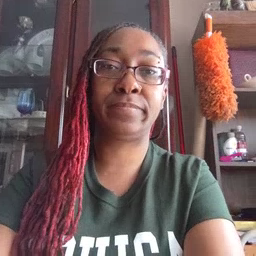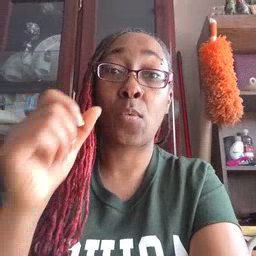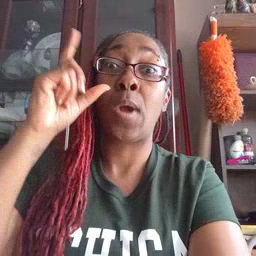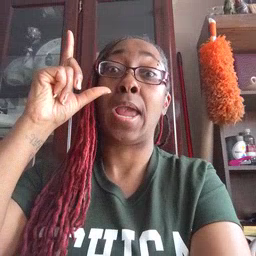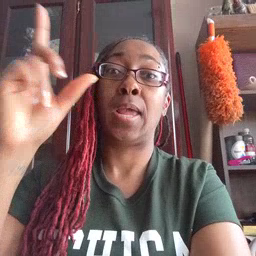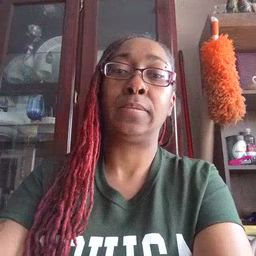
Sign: awake